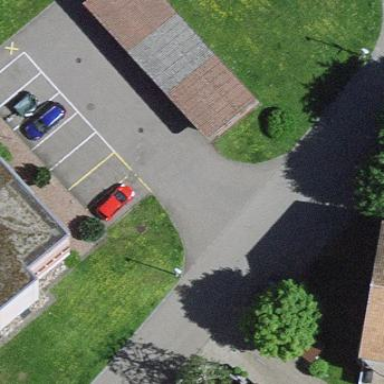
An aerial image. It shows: Carport structure.